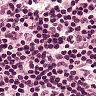
Metastatic tissue present: no